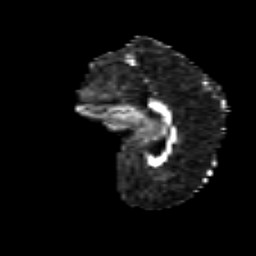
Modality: FA
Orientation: sagittal
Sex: male
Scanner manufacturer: siemens
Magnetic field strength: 3 T
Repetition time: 5 s
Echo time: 0.071 s